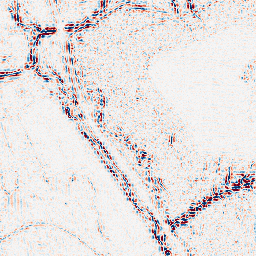
Category: wavelet
Decomposition family: wavelet_biorthogonal
Decomposition parameters: wavelet: bior4.4
level: 2
Upsampling method: bicubic
Upsampling parameters: scale: 4
Upsampling scale: 4